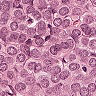
Metastatic tissue present: yes